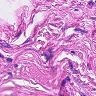
Metastatic tissue present: no